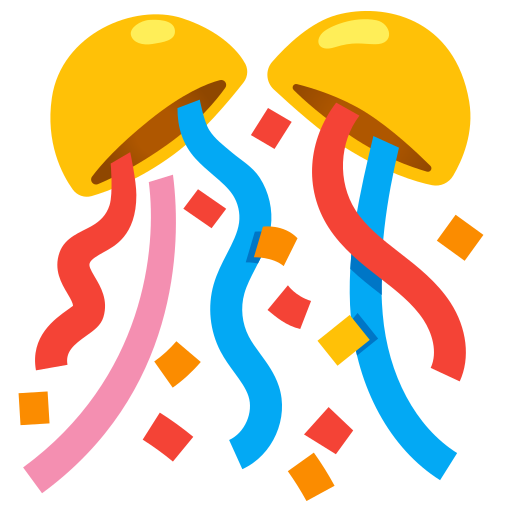
Emoji: 🎊